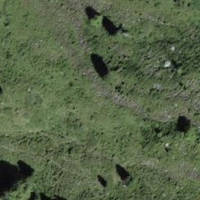
EUNIS habitat code: 43
Species observed at this site:
Lysandra coridon